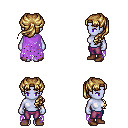
a pixel art fantasy rpg character, female body template, dark elf, purple skin, maroon tattered cape, magenta pants, blonde princess hairstyle, brown shoes, four views (front, back, left, right), 2x2 character sprite sheet, small pixel art, hard edges, no anti-aliasing